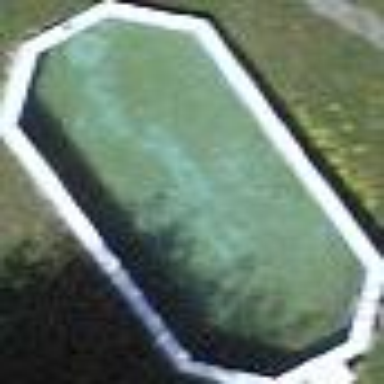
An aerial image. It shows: Swimming pool located in leisure land.